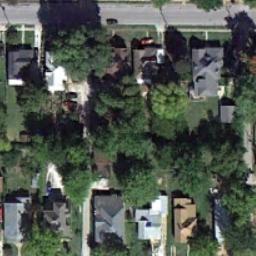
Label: medium_residential